Interaction volume radius: 5 \u00c5
Interaction volume height: 20 \u00c5
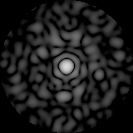
Disorder parameter: 0.866